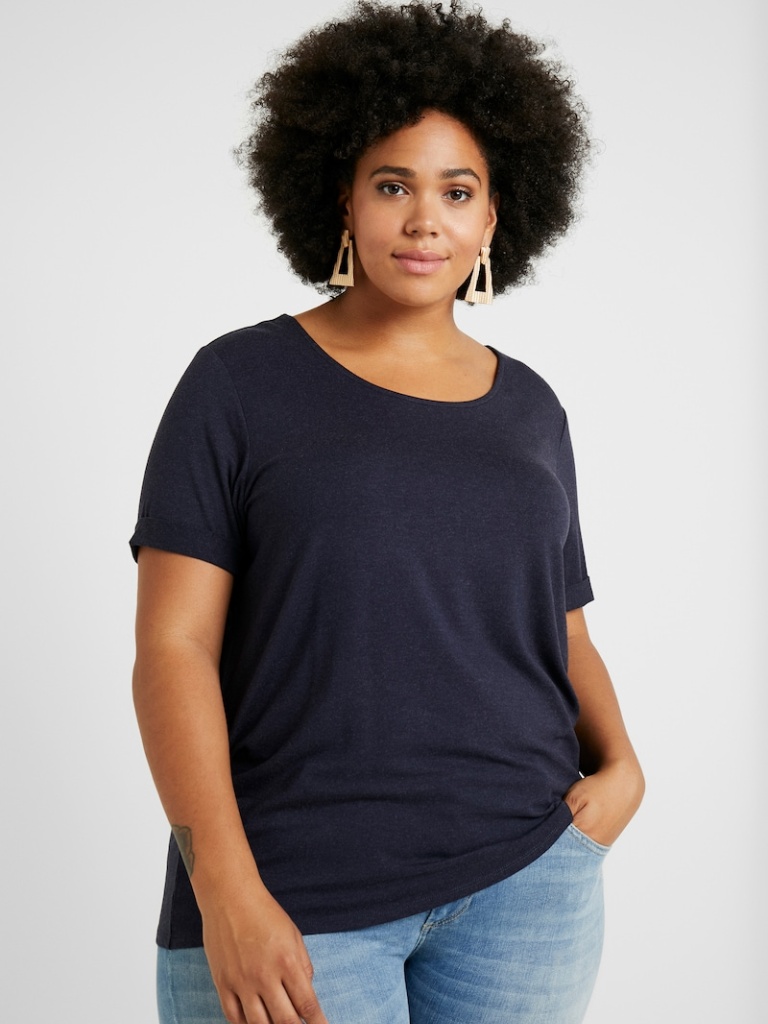
jersey relaxed short sleeve hip length Untucked crew t-shirt